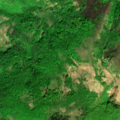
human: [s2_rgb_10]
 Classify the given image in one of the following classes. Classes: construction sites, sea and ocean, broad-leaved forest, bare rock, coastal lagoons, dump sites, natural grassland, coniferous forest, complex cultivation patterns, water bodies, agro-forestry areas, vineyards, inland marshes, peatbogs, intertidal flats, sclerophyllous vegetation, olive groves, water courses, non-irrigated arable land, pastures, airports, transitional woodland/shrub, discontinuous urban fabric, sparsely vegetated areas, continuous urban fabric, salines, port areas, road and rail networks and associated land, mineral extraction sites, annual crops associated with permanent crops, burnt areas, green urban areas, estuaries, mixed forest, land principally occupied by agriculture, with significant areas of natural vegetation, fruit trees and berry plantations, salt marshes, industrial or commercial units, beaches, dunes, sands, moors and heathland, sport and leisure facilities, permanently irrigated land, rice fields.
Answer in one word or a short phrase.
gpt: land principally occupied by agriculture, with significant areas of natural vegetation, broad-leaved forest, natural grassland, transitional woodland/shrub